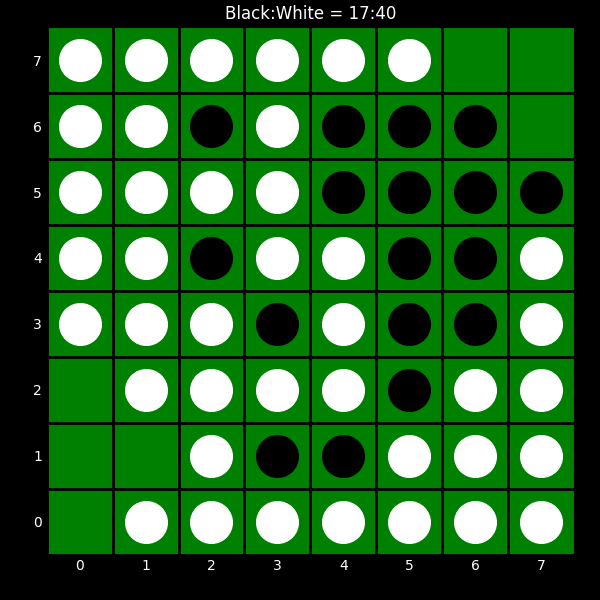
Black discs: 17
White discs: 40